Field crop: maize
Growth stage: 2
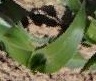
Species: maize